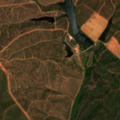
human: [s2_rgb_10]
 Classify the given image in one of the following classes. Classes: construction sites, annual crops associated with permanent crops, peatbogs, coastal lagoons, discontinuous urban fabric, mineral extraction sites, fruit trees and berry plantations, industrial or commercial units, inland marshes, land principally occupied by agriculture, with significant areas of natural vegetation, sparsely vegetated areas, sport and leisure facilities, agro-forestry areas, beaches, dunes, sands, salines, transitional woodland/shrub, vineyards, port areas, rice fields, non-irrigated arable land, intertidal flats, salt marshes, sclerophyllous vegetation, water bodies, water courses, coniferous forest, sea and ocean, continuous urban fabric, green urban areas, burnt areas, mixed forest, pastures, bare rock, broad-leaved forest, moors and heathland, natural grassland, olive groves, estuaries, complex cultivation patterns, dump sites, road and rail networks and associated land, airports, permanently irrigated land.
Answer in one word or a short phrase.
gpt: continuous urban fabric